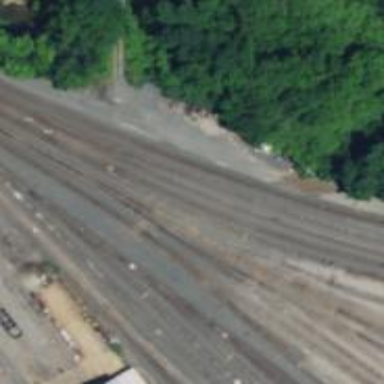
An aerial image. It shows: Railway yard in service.